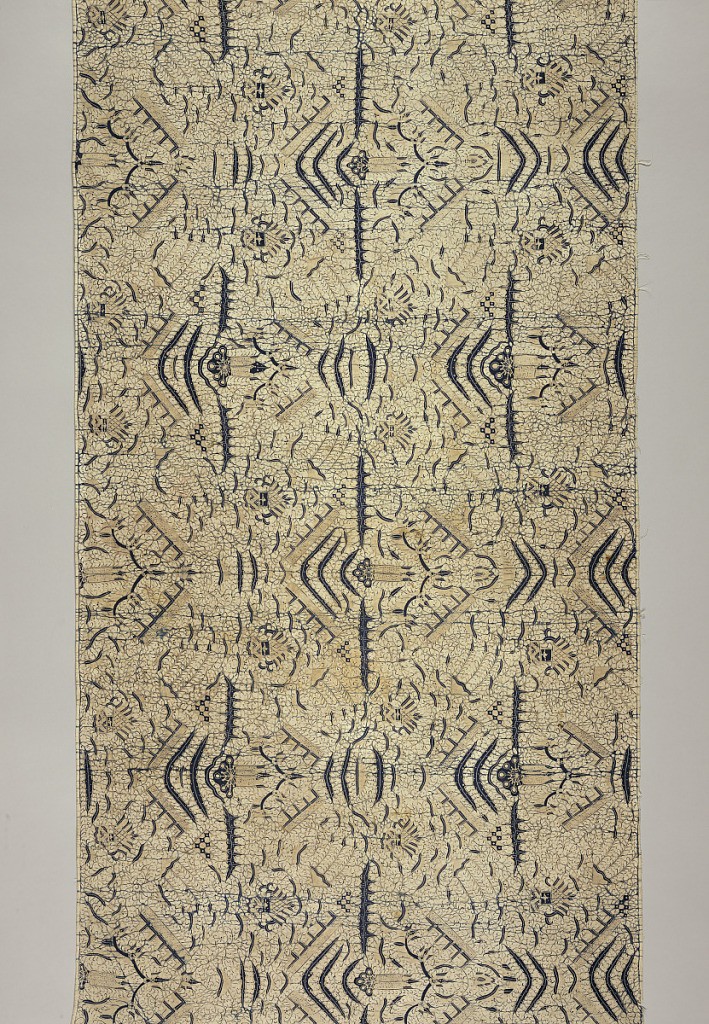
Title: Sarong
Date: early 19th century
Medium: cotton Technique: wax resist dyeing (batik) on plain weave
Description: A sarong featuring the "semen" motif--a design of finely drawn scrolling lines, tablets, dotted areas, etc. in dark blue and light tan on white ground.